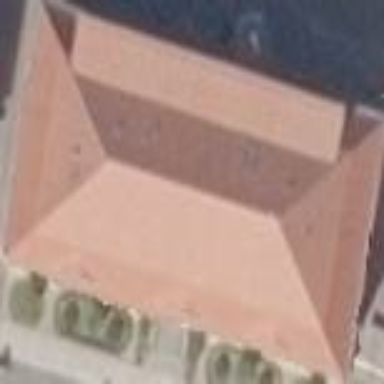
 now repurposed as apartments. It has hipped roof with red roof tiles."